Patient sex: M
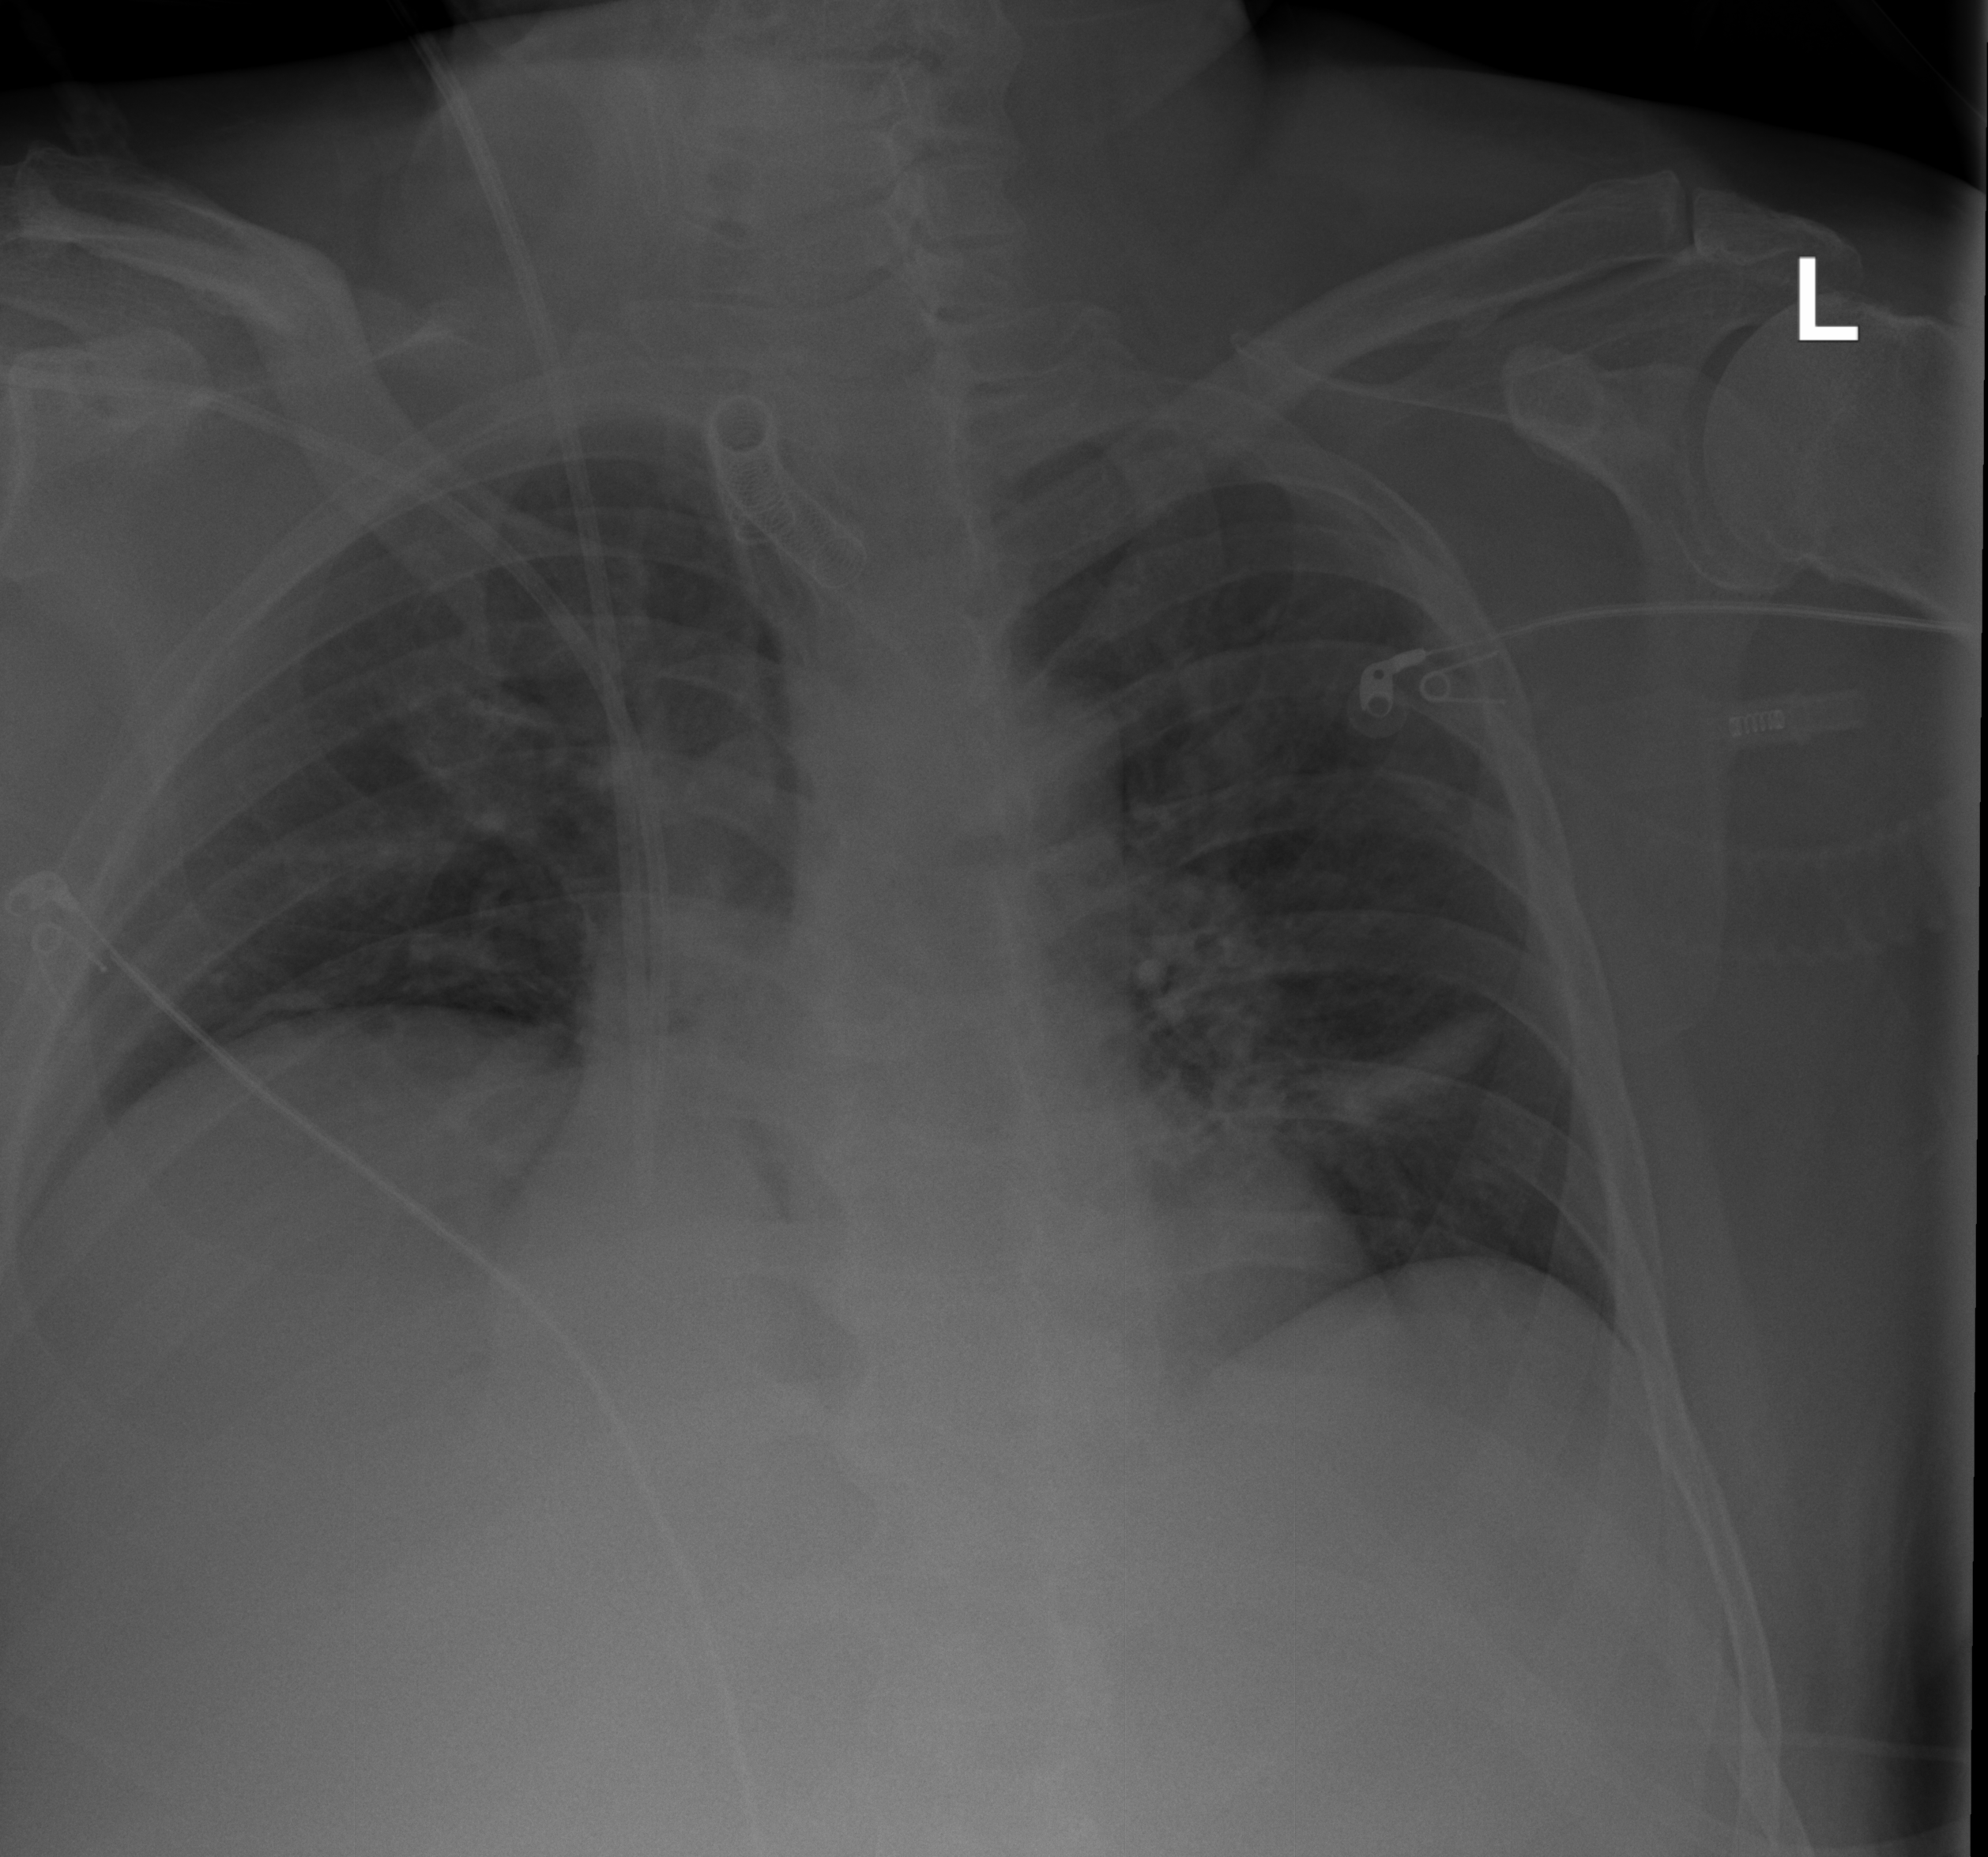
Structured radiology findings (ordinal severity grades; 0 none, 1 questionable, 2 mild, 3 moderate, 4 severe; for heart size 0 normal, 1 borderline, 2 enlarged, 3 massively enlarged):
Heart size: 0
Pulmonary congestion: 2
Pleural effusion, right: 0
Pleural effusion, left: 1
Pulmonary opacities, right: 0
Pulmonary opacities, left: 0
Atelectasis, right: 2
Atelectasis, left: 2